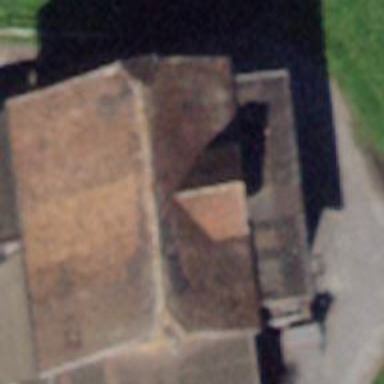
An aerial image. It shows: Rural barn.